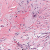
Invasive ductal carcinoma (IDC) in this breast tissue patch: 0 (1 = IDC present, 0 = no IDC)